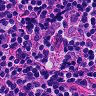
Metastatic tissue present: no